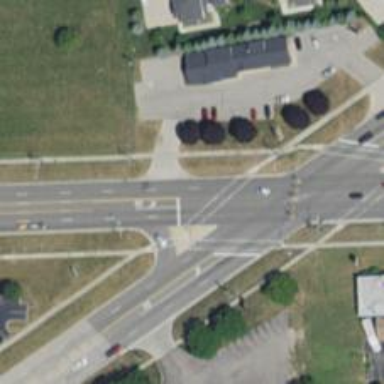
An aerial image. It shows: Marked crossing on footway.